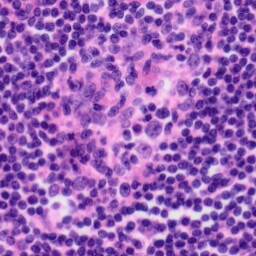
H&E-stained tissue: Tonsil